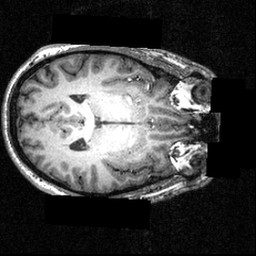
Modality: T1w
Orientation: axial
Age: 22
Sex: male
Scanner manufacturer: siemens
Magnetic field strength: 3.951 T
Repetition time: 1.5 s
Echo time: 0.00335 s